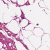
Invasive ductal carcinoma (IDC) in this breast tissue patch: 0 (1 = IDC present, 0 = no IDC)